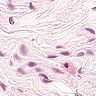
Metastatic tissue present: no